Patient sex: F
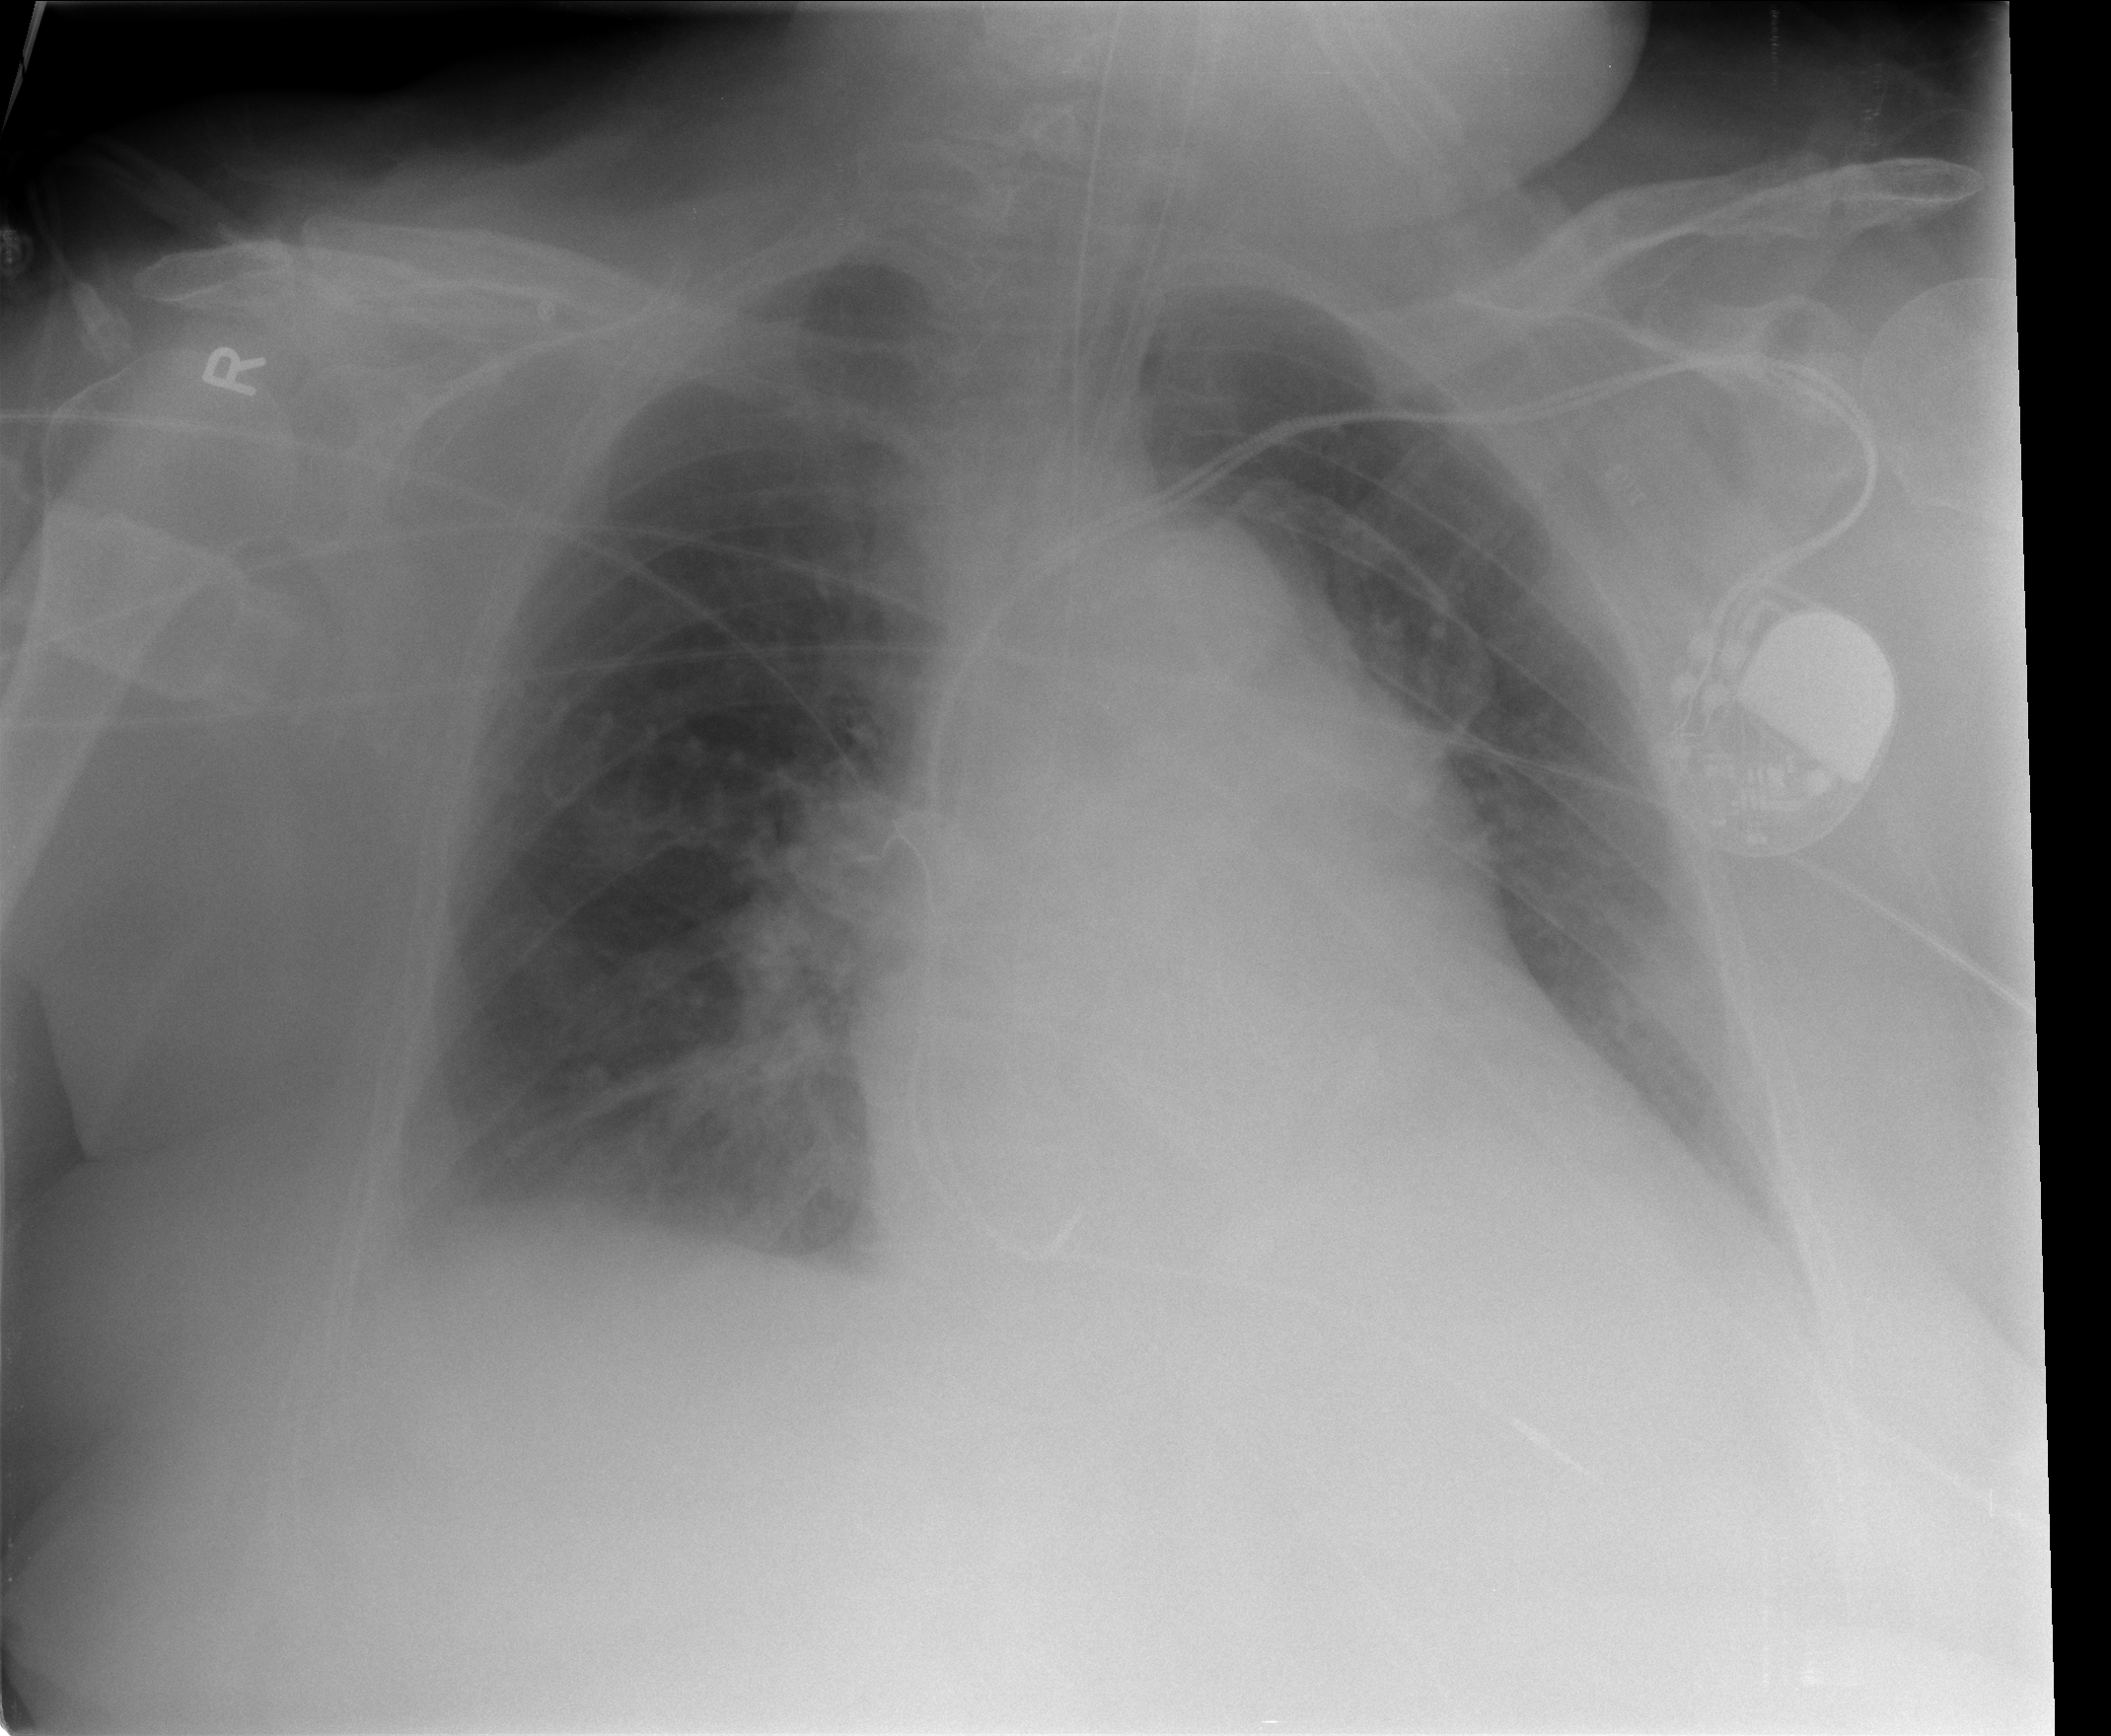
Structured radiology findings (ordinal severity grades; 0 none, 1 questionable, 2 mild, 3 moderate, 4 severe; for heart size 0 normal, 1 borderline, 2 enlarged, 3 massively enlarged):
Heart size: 2
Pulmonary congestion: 2
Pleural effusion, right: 1
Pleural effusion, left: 1
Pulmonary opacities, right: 0
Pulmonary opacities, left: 0
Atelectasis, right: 2
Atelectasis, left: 2